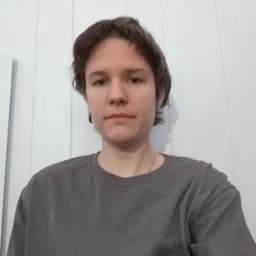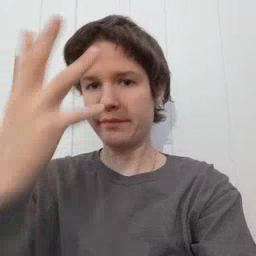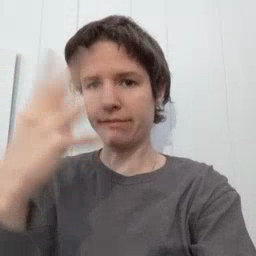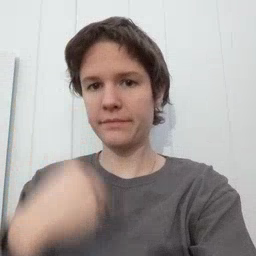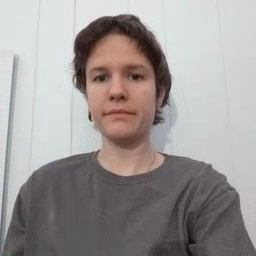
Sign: sleepy